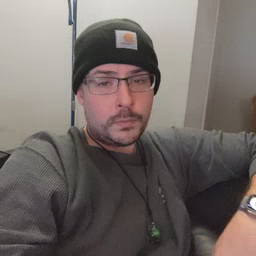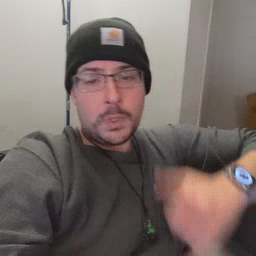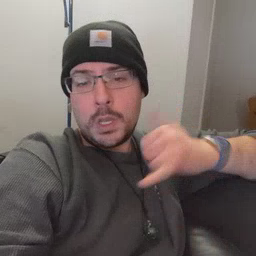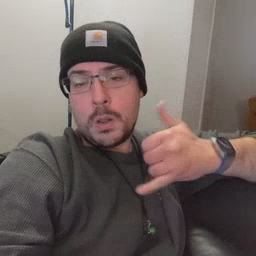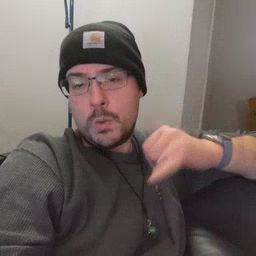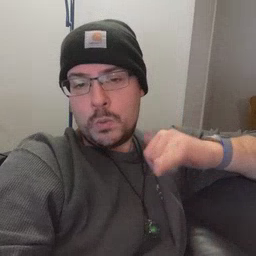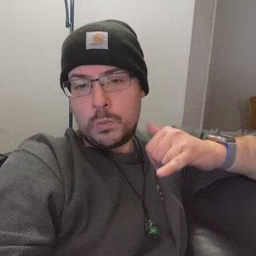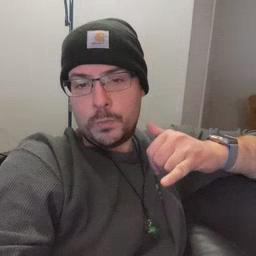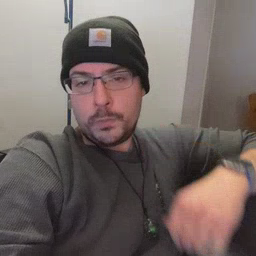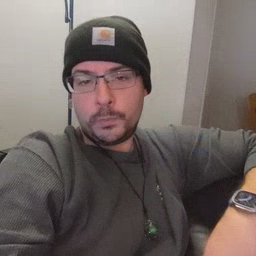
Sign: yellow